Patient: sex M, age 32
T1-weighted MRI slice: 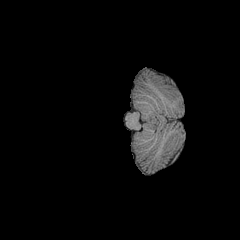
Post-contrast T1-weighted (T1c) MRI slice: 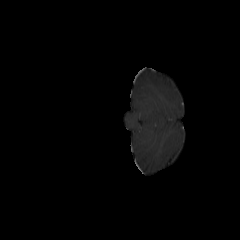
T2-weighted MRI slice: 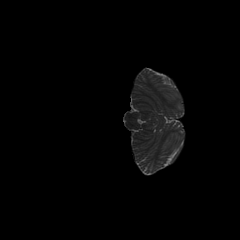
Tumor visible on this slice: no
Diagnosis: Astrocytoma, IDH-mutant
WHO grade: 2